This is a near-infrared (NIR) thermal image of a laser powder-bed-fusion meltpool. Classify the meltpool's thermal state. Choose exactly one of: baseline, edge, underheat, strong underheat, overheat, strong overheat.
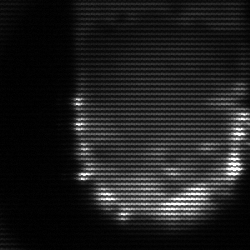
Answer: baseline